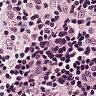
Metastatic tissue present: no